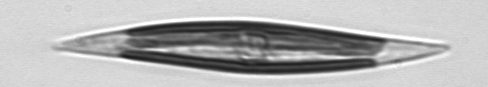
Label: Pleurosigma